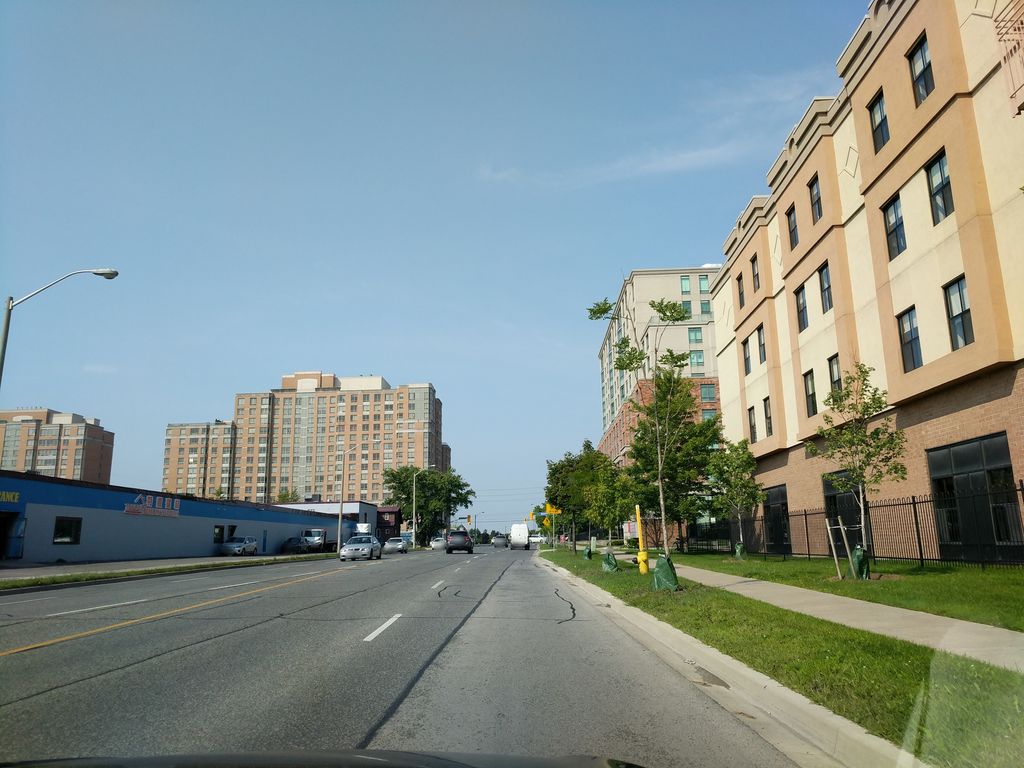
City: toronto